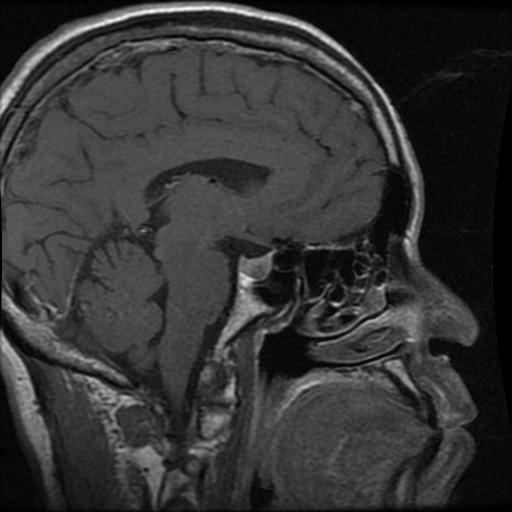
Label: pituitary